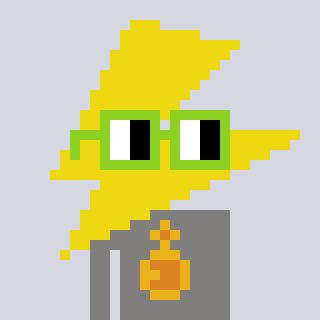
a pixel art character with square light green glasses, a lightning bolt-shaped head and a bluegrey-colored body on a cool background